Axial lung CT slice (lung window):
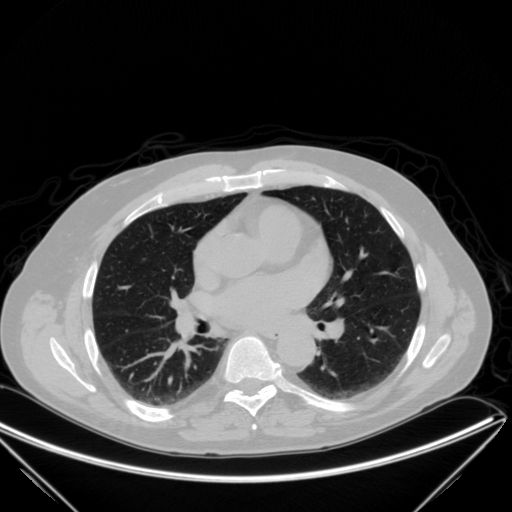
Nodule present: no